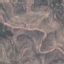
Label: HerbaceousVegetation